Question: In regards to launch images in p.list file, how do I get landscape left and landscape right to appear as a 'Resource" for the iPad and iPad retina?
I only see 'Landscape Non-Retina'and 'Landscape Retina'

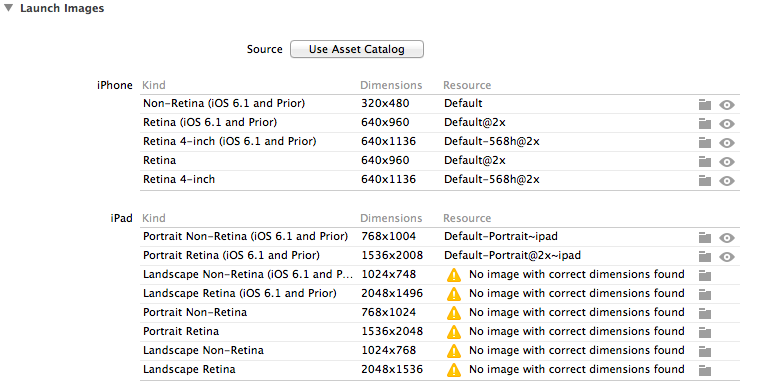
Answer: Take that Xcode screen as a guide to remember the various image variants to include but lacks all the rotation possibilities.
iOS looks for an image to display as startup image based on it's name.
If it can not find a suitable file, iOS implements a fallback system looking for another image that can be eligible (always by name).
If none valid image is found simply displays a black screen.
The images files must be PNGs and included in the App Bundle.
The naming scheme is:
'''
<basename><usage_specific_modifiers><scale_modifier><device_modifier>.png
'''
- - - -
You can find all the details here:
<URL>